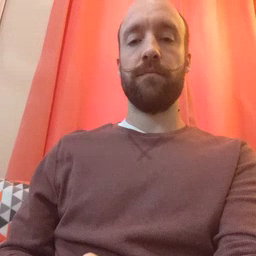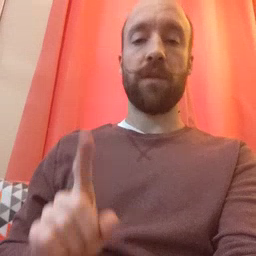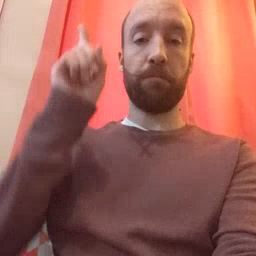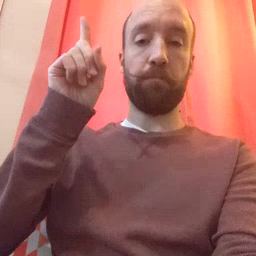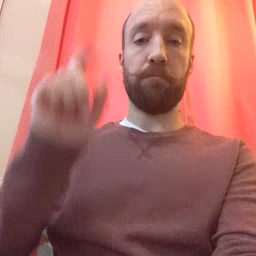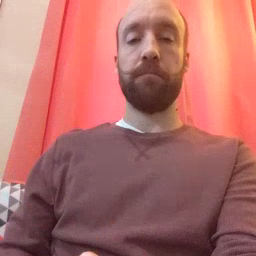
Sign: up